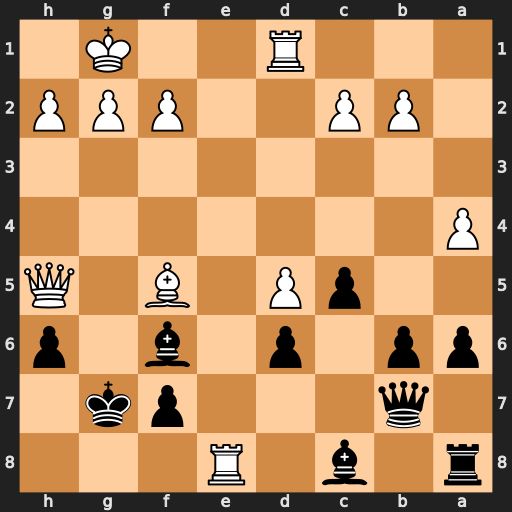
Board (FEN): r1b1R3/1q3pk1/pp1p1b1p/2pP1B1Q/P7/8/1PP2PPP/3R2K1
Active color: b
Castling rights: -
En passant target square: -
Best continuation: Bxf5 Rxa8 Bg6 Rg8+ Kxg8